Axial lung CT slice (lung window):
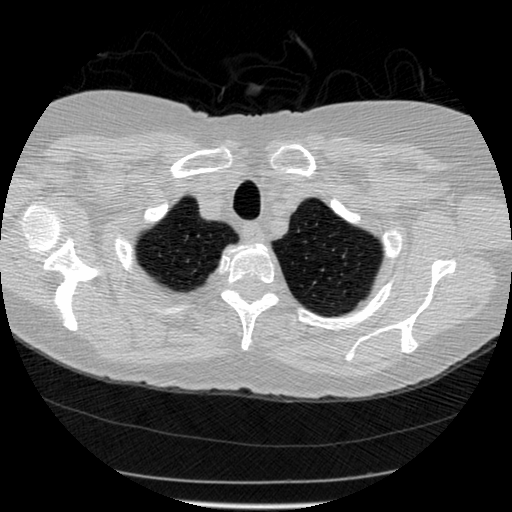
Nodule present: no